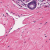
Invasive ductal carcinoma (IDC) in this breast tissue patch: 0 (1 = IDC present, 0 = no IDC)